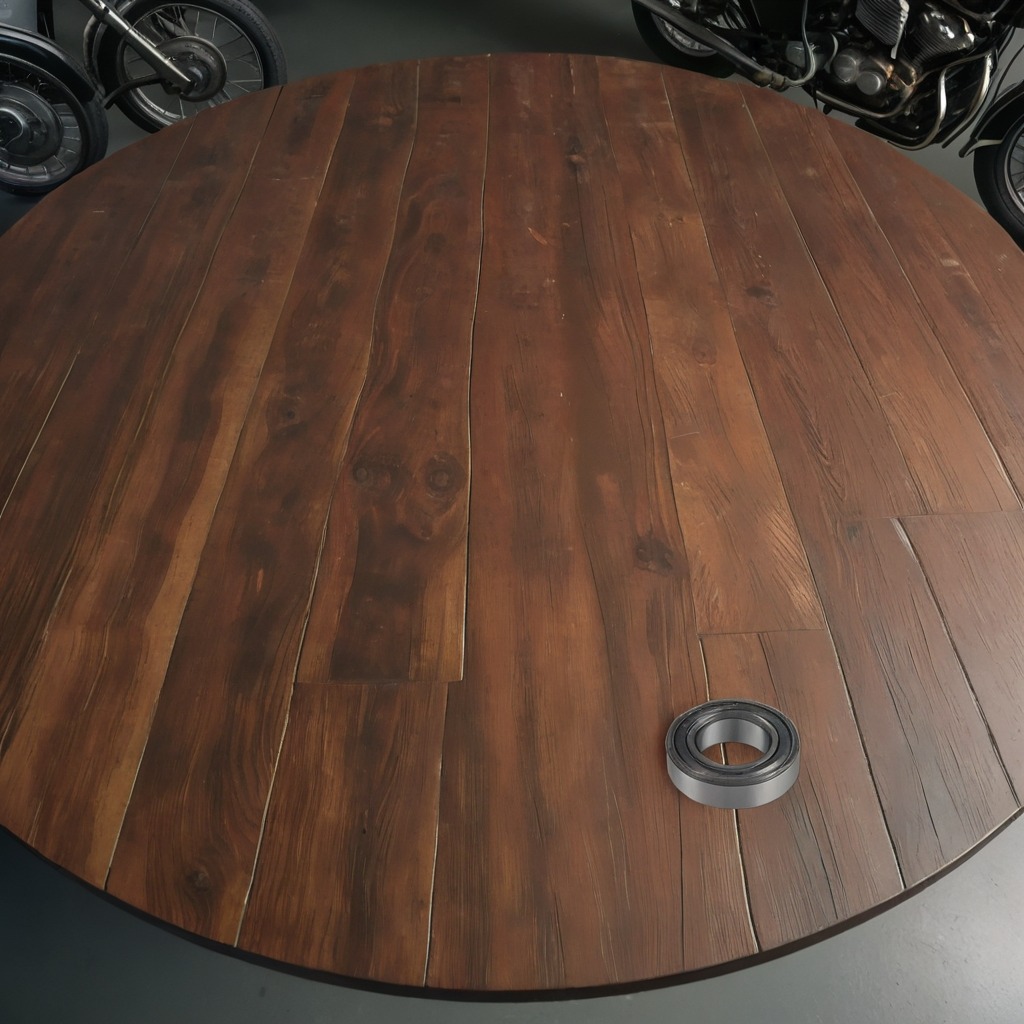
A metal ball bearing lies on the oil-spilled wooden table in a vintage motorcycle garage.